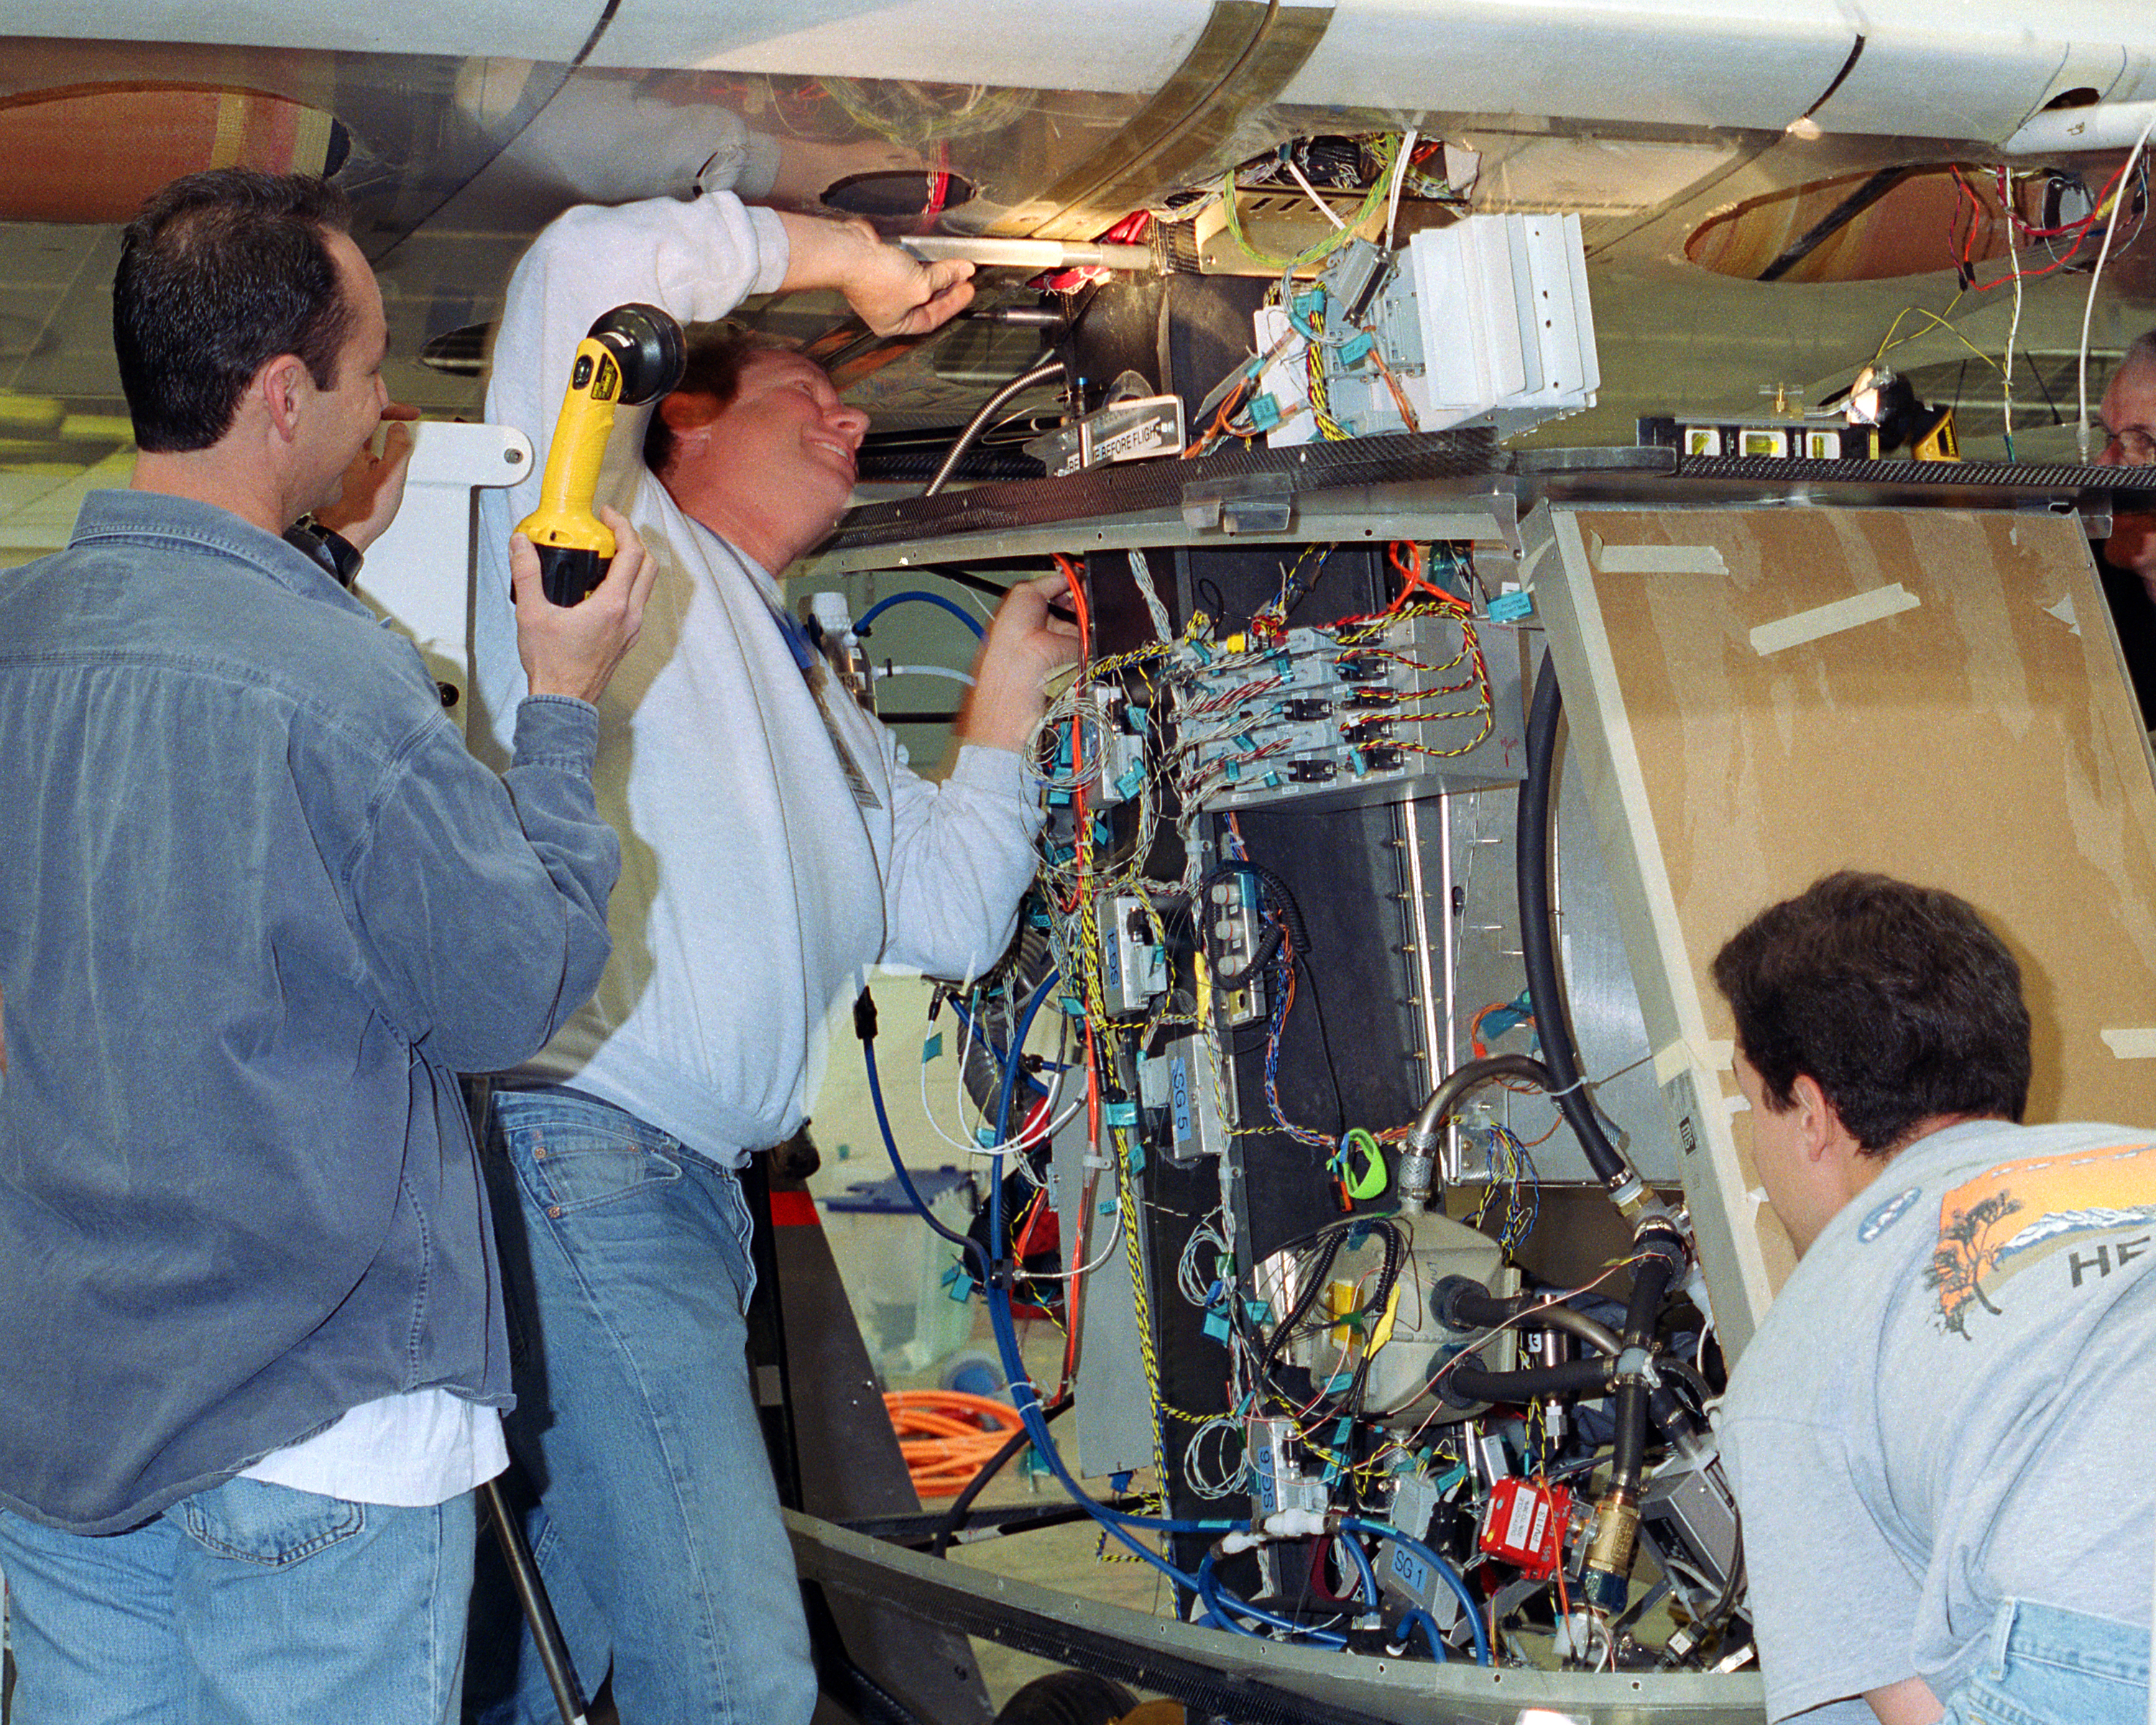
EC03-0058-2 Helios Prototype solar powered flying wing, AeroVironment, fuel cell system